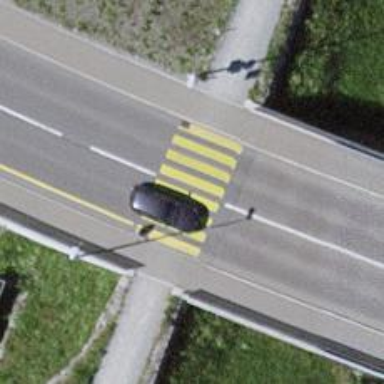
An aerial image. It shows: Uncontrolled road crossing.